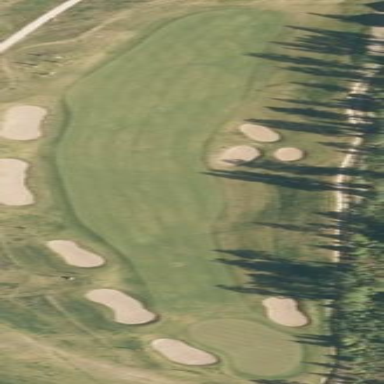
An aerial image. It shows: Grassy area designated as golf fairway.